Field crop: maize
Growth stage: 2
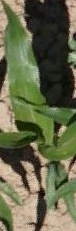
Species: maize